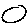
Label: circle